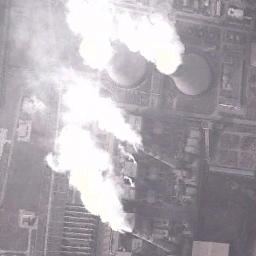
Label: thermal_power_station